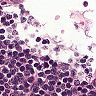
Metastatic tissue present: no